Question: Find the area of the following quadrilateral, where all points are on integers. The result is rounded to 1 decimal place
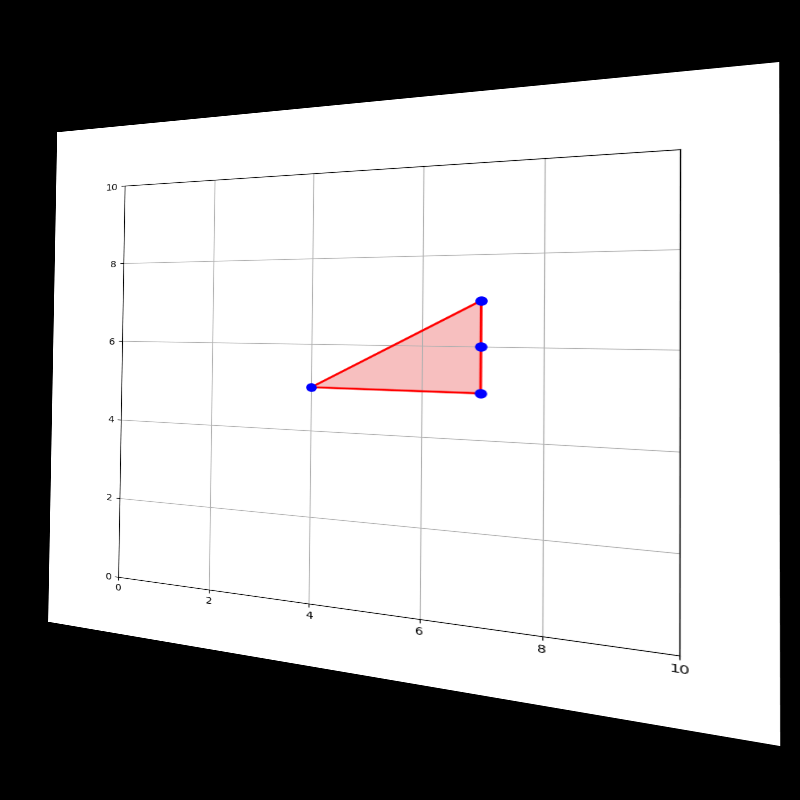
Answer: 3.0